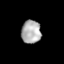
Tissue: lung
Cell type: T cells
Senescence score: 0.2108
Nuclear area (px): 446
Mean DAPI intensity: 173.948